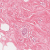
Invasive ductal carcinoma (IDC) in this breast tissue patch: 0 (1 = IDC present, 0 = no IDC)